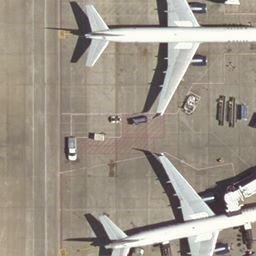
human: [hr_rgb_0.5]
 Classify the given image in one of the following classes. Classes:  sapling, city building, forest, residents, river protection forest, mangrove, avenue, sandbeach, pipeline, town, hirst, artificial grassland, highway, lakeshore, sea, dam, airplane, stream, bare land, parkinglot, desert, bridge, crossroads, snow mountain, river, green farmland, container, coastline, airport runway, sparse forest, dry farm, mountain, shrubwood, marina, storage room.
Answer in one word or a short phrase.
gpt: airplane